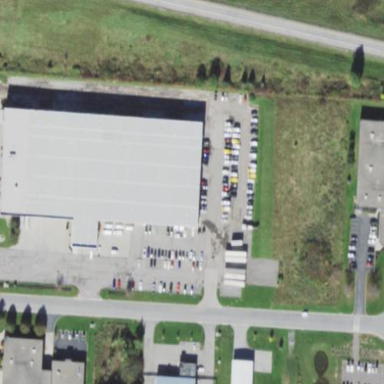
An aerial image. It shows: Post depot building.